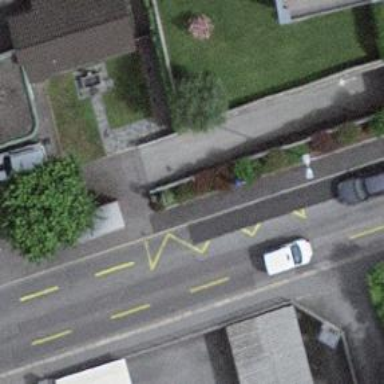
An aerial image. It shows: Bus stop with platform for public transport.